Question: Looking at the below diagram which I got from <URL>:

Can we make an assumption that the number of apache processes running
on the system is always at least one more than actual number of clients connected
to Apache at any time?
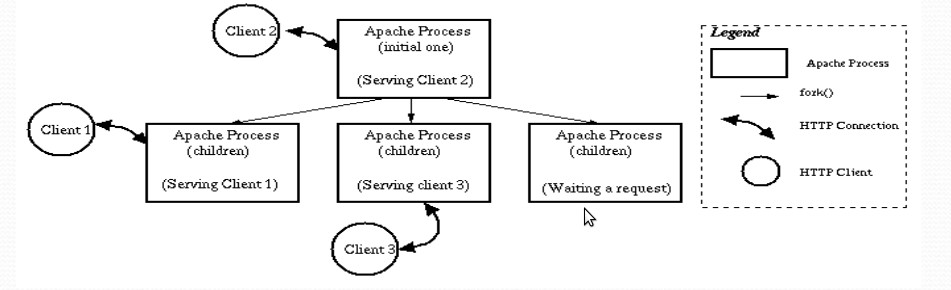
Answer: I don't think you can generalize that as one of the points in the slide says "Apache maintains at least 5 and at most 10 inactive children at any given time"